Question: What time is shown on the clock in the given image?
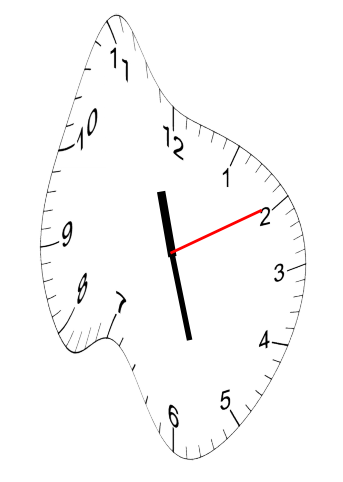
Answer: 11:27:10